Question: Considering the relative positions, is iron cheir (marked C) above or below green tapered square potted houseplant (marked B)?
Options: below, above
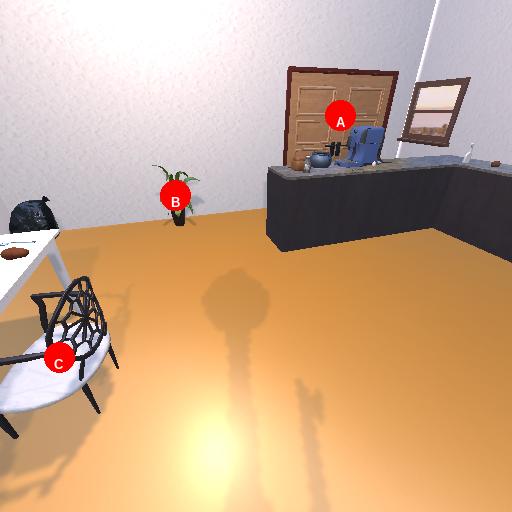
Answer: below